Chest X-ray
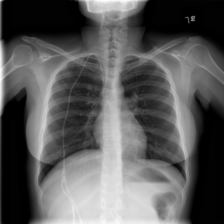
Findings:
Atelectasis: negative
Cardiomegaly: negative
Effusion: negative
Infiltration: negative
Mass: negative
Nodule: negative
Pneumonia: negative
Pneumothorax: negative
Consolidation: negative
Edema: negative
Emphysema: negative
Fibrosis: negative
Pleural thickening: negative
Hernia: negative